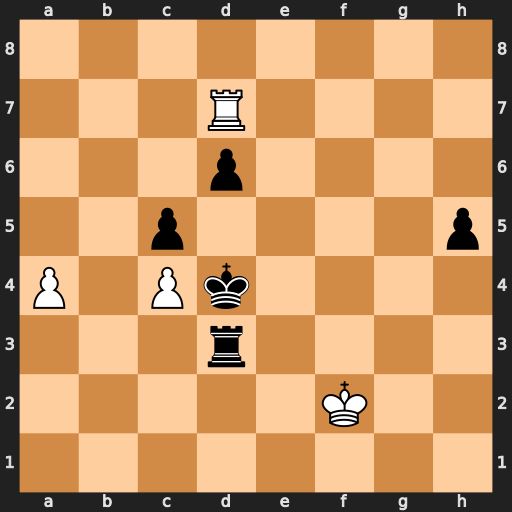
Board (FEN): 8/3R4/3p4/2p4p/P1Pk4/3r4/5K2/8
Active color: w
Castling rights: -
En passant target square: -
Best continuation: Rxd6+ Kxc4 Rxd3 Kxd3 a5 c4 Ke1 h4 a6 c3 Kd1 c2+ Kc1 h3 a7 h2 a8=Q